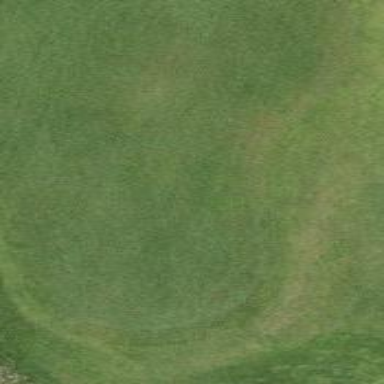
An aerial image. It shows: Golf green.